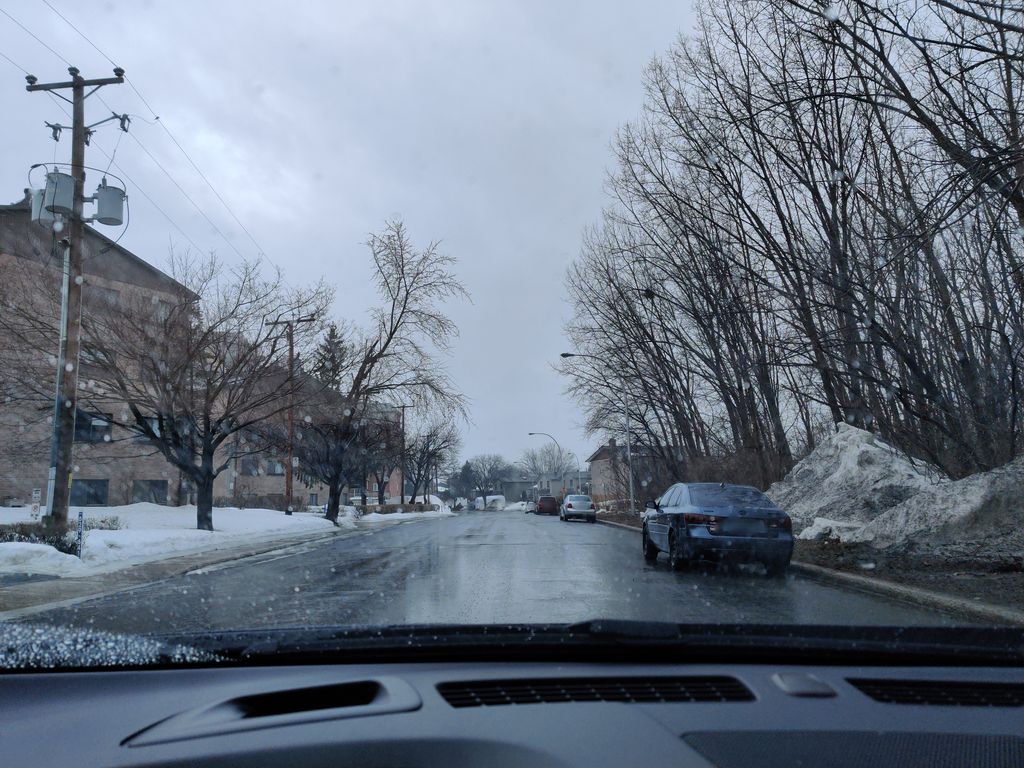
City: montreal